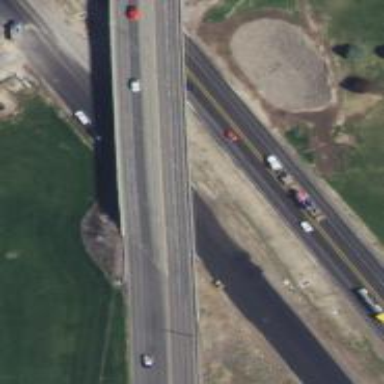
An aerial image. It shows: Viaduct bridge over primary highway.